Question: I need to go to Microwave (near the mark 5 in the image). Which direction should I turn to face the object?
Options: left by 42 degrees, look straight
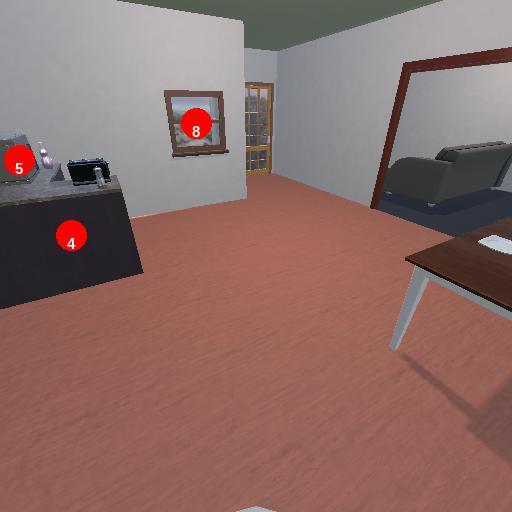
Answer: left by 42 degrees